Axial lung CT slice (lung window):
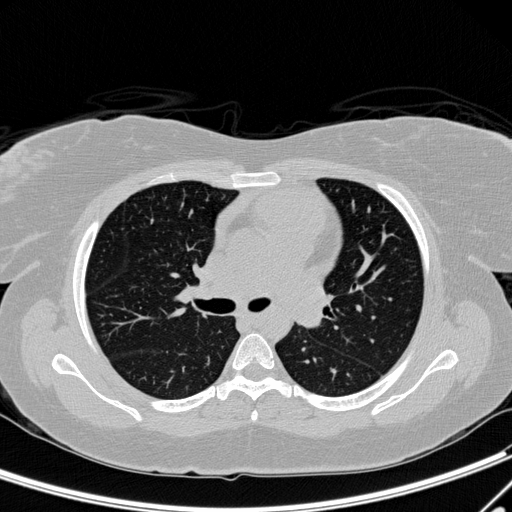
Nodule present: no